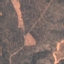
Label: HerbaceousVegetation